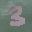
Label: 3